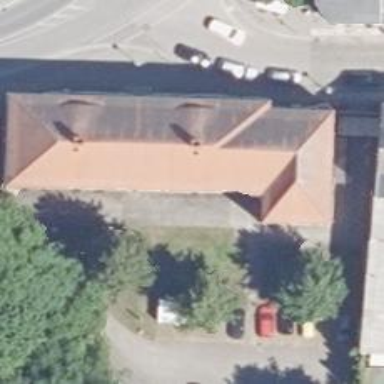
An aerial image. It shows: Building.